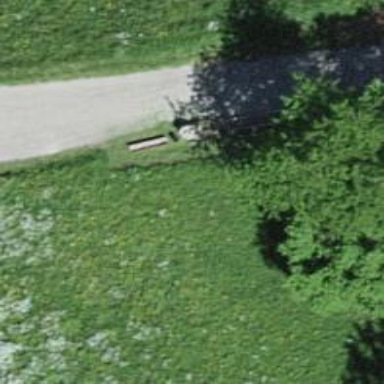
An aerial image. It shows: Brown bench in the vicinity.